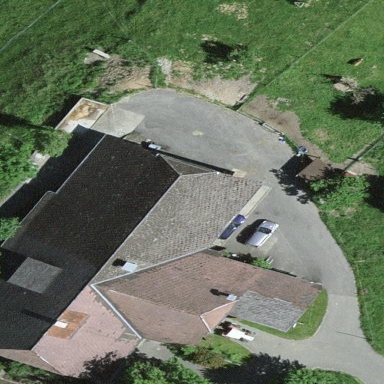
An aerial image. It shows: Farm building.